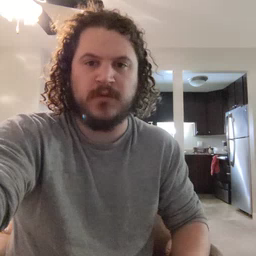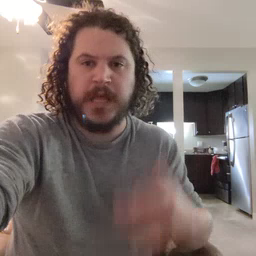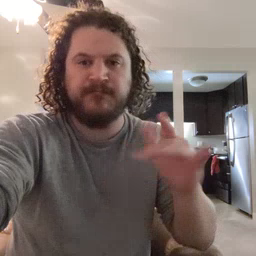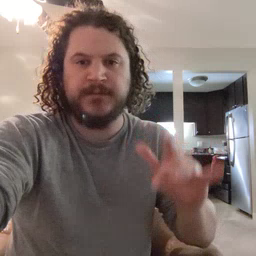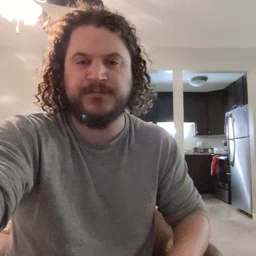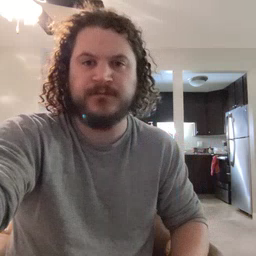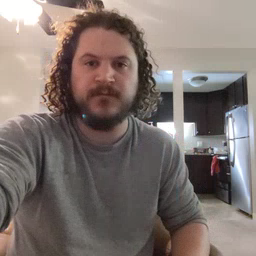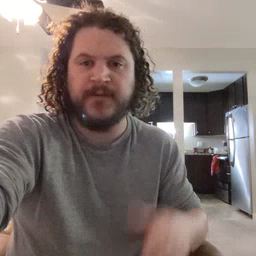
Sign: empty